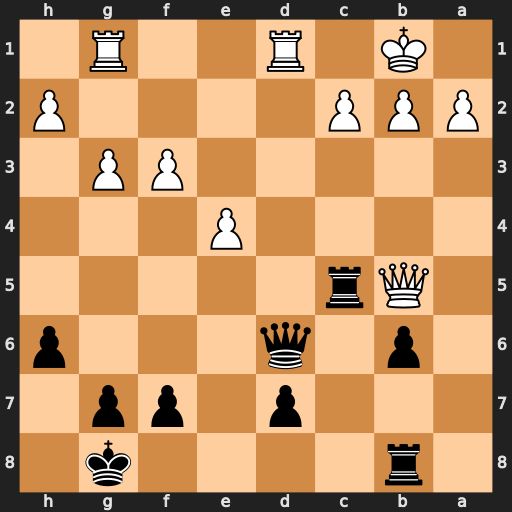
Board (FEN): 1r4k1/3p1pp1/1p1q3p/1Qr5/4P3/5PP1/PPP4P/1K1R2R1
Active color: b
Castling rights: -
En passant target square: -
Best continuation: Qxd1+ Rxd1 Rxb5